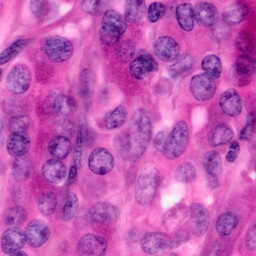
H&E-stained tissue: Pancreatic